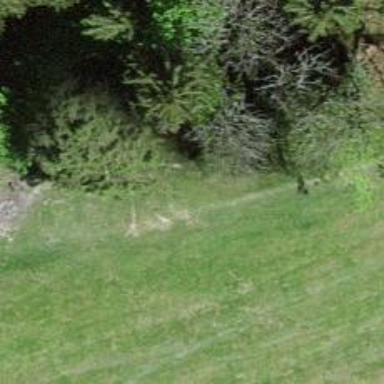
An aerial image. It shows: Path covered with grass.